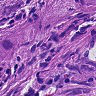
Metastatic tissue present: yes